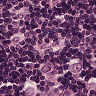
Metastatic tissue present: yes